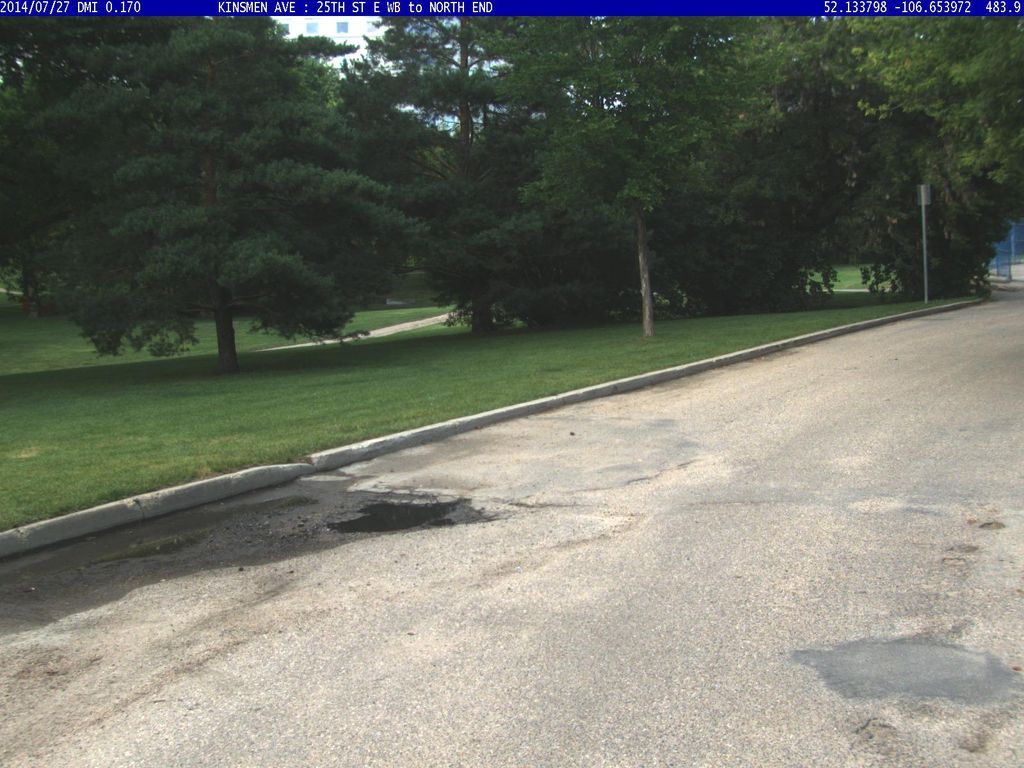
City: saskatoon